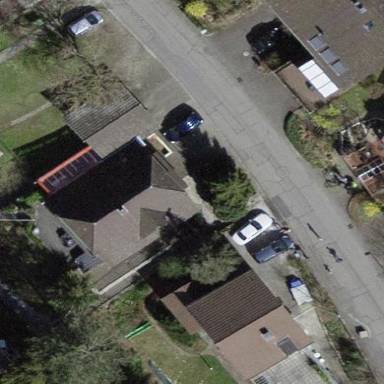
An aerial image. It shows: Building with tiled roof.